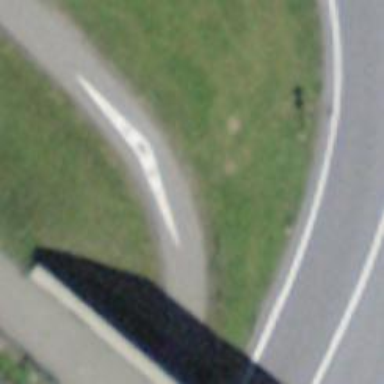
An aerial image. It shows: Cycleway with grade 1 surface. There are no sidewalks along the cycleway.